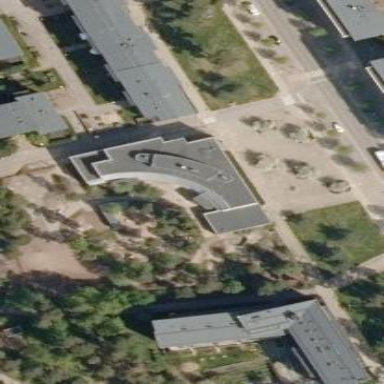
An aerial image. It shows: Residential building.